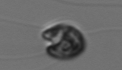
Label: flagellate_morphotype1